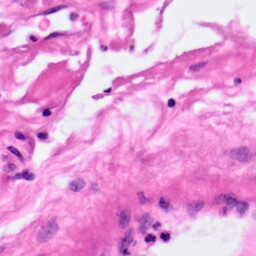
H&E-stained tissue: Pancreatic